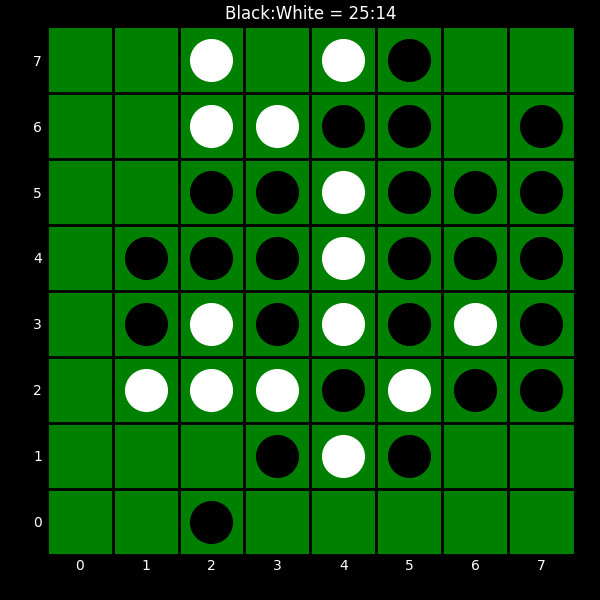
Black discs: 25
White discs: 14